Question: Added an image from android market. I would like to know how can we get that image in market.

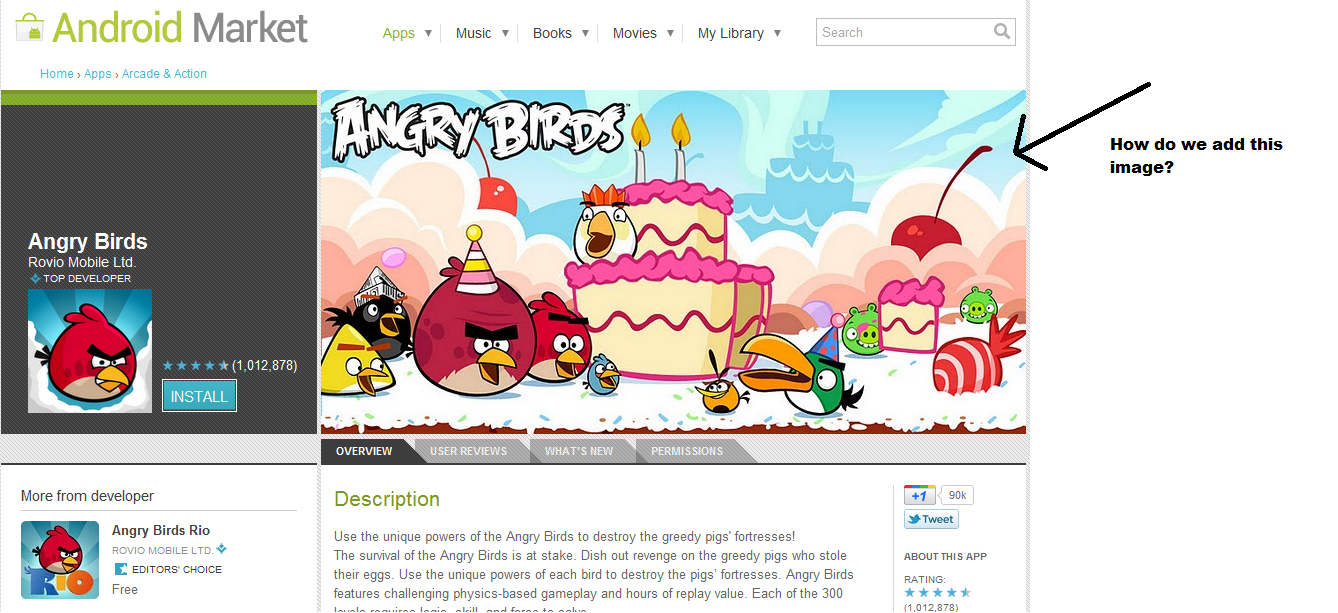
Answer: Go to "" page of developer console, select tab "", look for header ""(usually it is first), and finally you need option ""